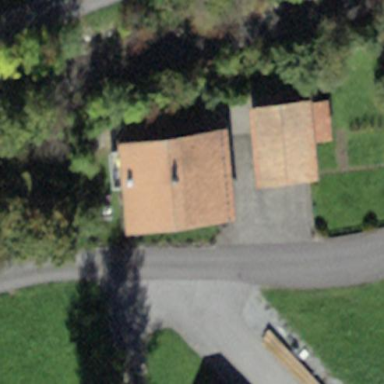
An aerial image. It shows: Residential building.